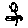
Label: flower